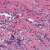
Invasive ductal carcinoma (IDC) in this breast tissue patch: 1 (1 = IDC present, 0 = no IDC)